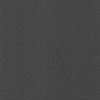
Label: dusty